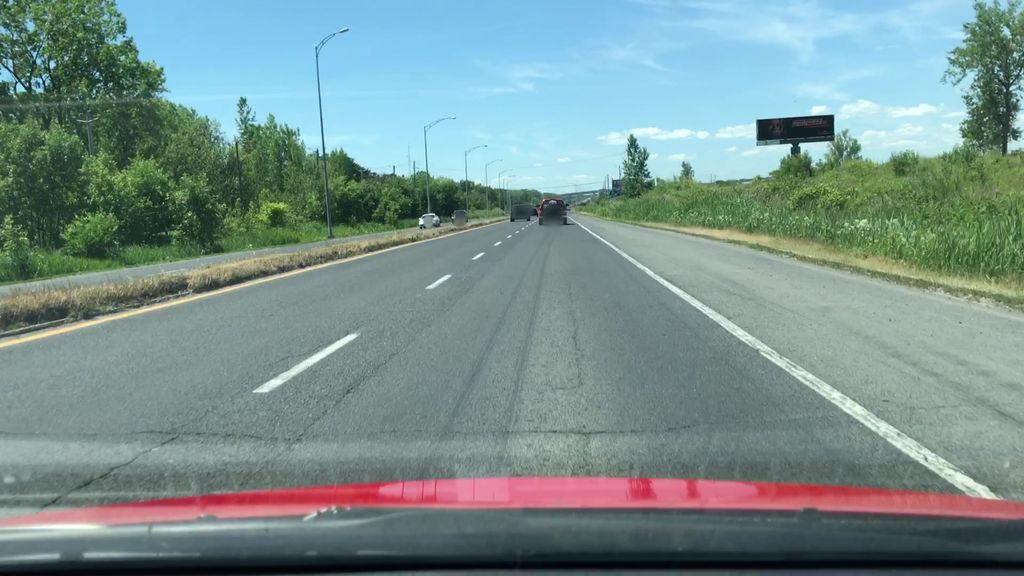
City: montreal